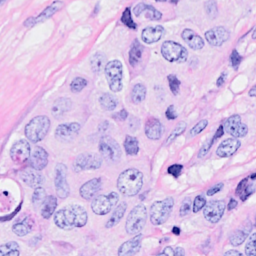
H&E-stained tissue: Breast